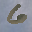
Label: 6